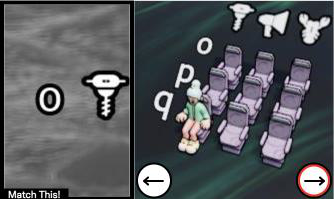
Task: seats
Answer: no